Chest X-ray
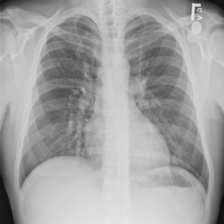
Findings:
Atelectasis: negative
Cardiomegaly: negative
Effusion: negative
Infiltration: negative
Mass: negative
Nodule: negative
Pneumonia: negative
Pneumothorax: negative
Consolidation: negative
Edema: negative
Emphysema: negative
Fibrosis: negative
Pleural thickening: negative
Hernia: negative